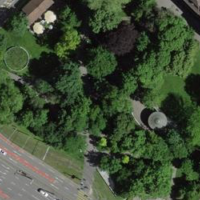
EUNIS habitat code: 53
Species observed at this site:
Certhia brachydactyla
Corvus corone
Cyanistes caeruleus
Turdus philomelos
Sciurus vulgaris
Chloris chloris
Streptopelia decaocto
Ostrya carpinifolia
Passer domesticus
Falco peregrinus
Fringilla coelebs
Sylvia atricapilla
Carduelis carduelis
Columba palumbus
Turdus merula
Tachymarptis melba
Oxycarenus lavaterae
Crocus tommasinianus
Ficaria verna
Parus major
Milvus milvus
Pica pica
Phoenicurus ochruros
Garrulus glandarius
Columba livia
Ciconia ciconia
Ficedula hypoleuca